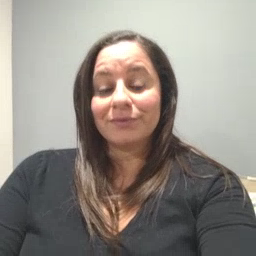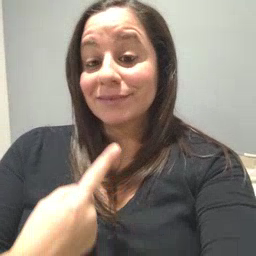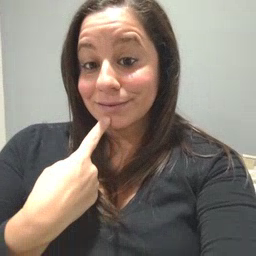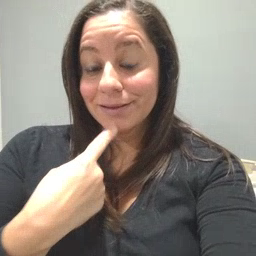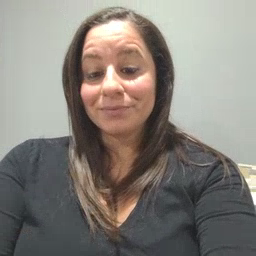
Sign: say